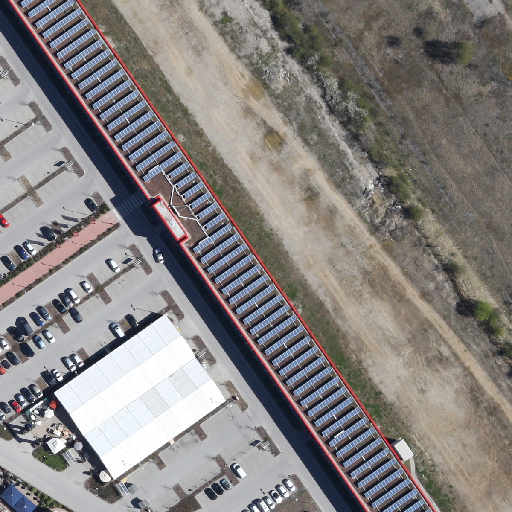
Referring expression: paved road